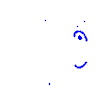
Particle: electron